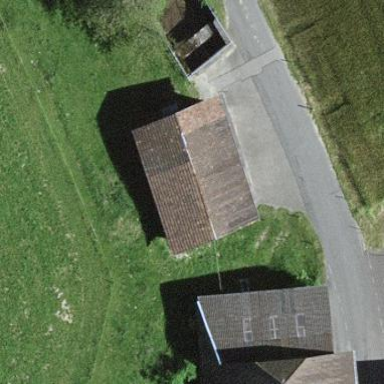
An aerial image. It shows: Shed.